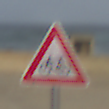
Verkehrszeichen: RadverkehrRechts
Umgebung: Outdoor, Suburban
Tageszeit: MorningAfternoon
Wetter: PartlyCloudy
Licht: Natural
Jahreszeit: NotSpecified
Kontrast: HighContrast